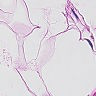
Metastatic tissue present: no